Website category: sports
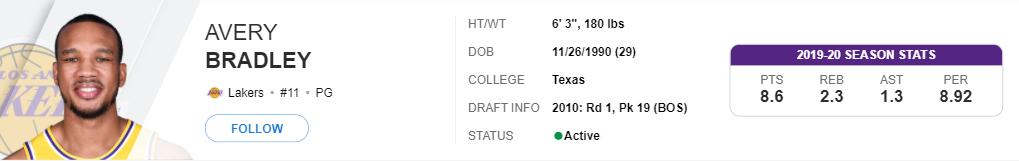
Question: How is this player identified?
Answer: Avery Bradley

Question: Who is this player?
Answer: Avery Bradley

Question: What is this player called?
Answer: Avery Bradley

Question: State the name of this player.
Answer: Avery Bradley

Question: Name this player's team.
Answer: Lakers

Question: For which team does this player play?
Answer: Lakers

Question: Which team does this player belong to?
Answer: Lakers

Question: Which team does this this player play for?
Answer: Lakers

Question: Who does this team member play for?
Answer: Lakers

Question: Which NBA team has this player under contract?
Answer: Lakers

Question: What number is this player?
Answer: #11

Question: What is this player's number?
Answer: #11

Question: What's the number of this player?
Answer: #11

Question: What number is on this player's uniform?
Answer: #11

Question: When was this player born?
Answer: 11/26/1990

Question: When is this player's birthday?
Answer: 11/26/1990

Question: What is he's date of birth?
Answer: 11/26/1990

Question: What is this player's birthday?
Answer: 11/26/1990

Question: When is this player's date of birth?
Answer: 11/26/1990

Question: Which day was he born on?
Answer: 11/26/1990

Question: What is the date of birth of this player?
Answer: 11/26/1990

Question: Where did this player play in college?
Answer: Texas

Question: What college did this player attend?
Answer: Texas

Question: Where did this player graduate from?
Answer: Texas

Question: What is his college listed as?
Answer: Texas

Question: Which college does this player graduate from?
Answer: Texas

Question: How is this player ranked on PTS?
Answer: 8.6

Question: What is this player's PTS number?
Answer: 8.6

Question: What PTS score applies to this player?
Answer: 8.6

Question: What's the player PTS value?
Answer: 8.6

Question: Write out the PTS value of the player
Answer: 8.6

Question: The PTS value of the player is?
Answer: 8.6

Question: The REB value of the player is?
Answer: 2.3

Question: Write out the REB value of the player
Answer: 2.3

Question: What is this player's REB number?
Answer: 2.3

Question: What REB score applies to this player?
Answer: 2.3

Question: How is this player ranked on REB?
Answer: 2.3

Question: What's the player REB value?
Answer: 2.3

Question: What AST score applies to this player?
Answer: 1.3

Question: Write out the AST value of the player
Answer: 1.3

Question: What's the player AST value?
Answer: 1.3

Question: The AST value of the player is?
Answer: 1.3

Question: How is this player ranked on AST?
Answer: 1.3

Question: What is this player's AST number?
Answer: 1.3

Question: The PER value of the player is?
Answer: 8.92

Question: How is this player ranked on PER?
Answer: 8.92

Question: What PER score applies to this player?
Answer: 8.92

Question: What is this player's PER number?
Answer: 8.92

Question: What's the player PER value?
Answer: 8.92

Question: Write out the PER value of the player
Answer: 8.92

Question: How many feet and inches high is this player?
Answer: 6' 3"

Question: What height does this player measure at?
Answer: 6' 3"

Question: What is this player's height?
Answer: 6' 3"

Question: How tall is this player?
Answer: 6' 3"

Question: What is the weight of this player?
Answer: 180 lbs

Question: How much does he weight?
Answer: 180 lbs

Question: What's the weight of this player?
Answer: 180 lbs

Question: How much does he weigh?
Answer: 180 lbs

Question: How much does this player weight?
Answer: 180 lbs